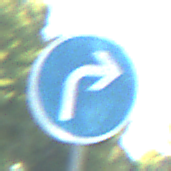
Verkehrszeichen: VorgeschriebeneFahrtrichtungRechts
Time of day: SunriseSunset
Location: Outdoor (Suburban)
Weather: PartlyCloudy
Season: NotSpecified
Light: Natural